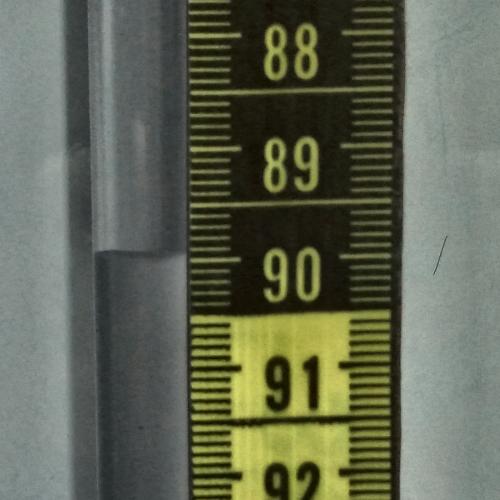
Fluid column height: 89.9 cm